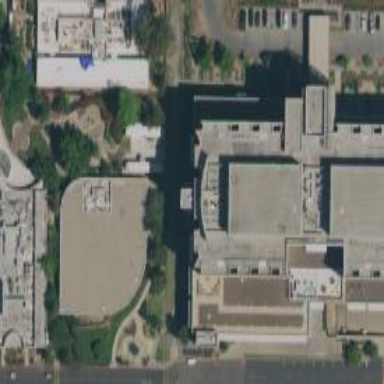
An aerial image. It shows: Hospital building serving as healthcare amenity.